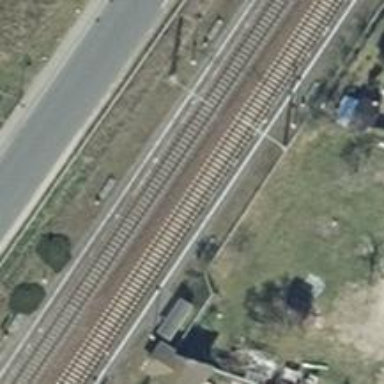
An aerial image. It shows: Stop position for public transport on the railway.